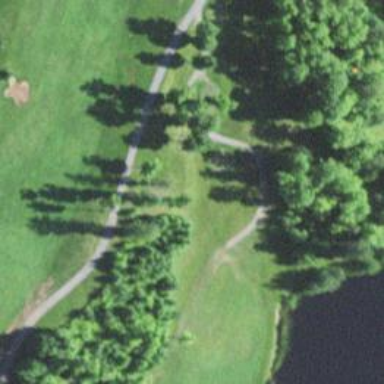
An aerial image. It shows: Service road used as golf cart path.